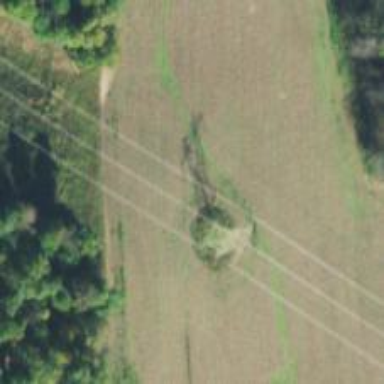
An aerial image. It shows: Lattice structure tower used for power distribution.